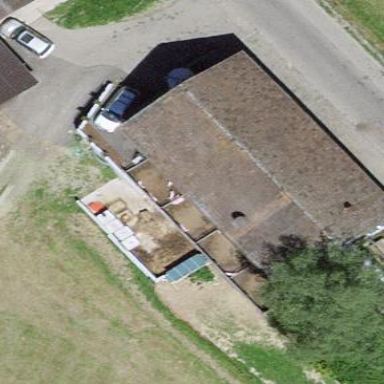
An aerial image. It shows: Farm auxiliary building with gabled roof.